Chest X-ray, PA view. Patient: 55 years old, sex M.
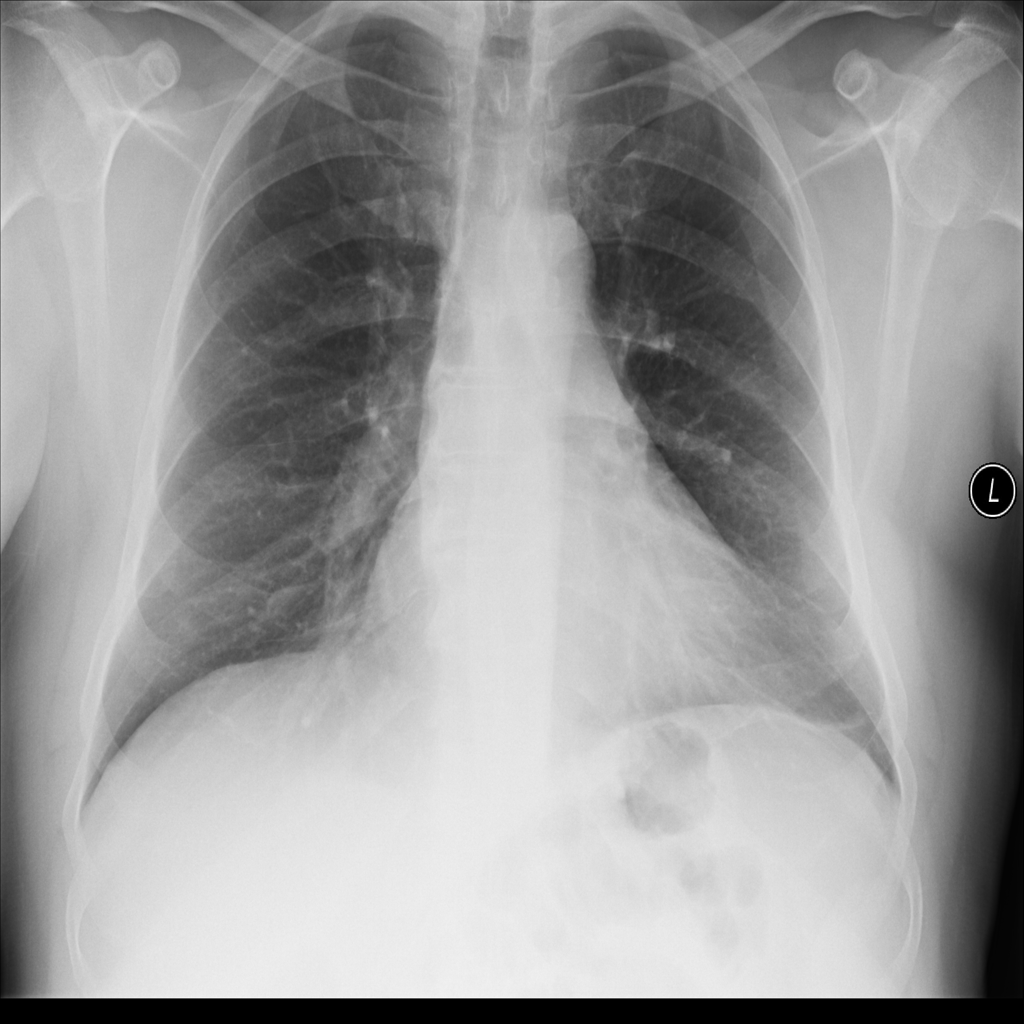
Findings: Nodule